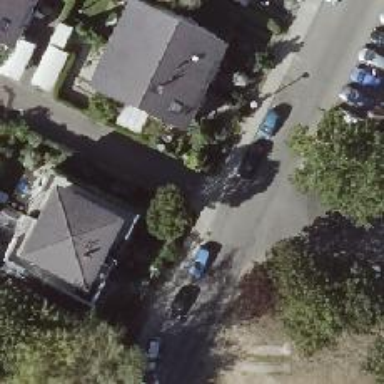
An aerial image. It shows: Table-style traffic calming feature.